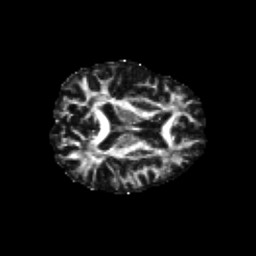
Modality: FA
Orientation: axial
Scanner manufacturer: siemens
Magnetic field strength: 3 T
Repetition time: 6.8 s
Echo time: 0.093 s